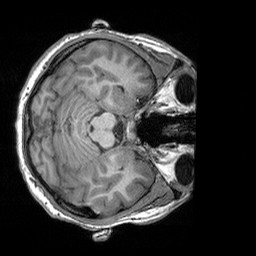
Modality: T1w
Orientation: axial
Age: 24
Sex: male
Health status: healthy
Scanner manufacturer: siemens
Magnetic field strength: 3 T
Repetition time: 2.3 s
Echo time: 0.00303 s